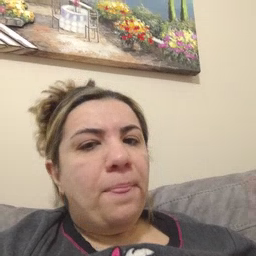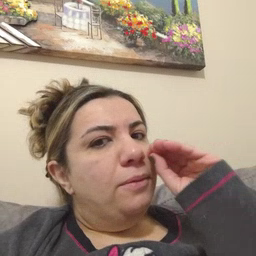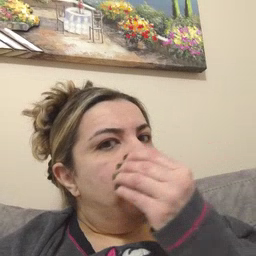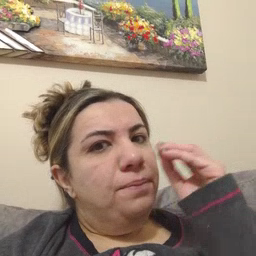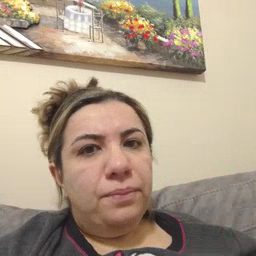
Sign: flower